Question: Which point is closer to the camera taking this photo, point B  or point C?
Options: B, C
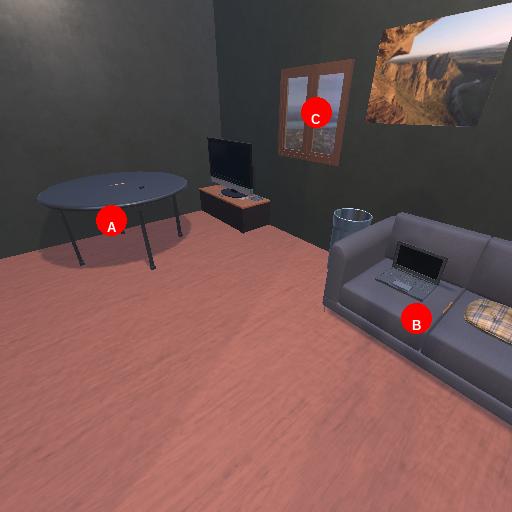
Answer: B